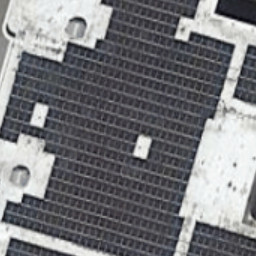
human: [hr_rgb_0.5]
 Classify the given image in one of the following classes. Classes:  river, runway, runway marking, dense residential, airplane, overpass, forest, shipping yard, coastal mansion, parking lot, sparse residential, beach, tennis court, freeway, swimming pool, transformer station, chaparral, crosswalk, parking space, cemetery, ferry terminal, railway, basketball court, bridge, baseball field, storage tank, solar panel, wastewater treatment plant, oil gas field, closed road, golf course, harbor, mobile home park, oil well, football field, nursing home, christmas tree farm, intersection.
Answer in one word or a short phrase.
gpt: solar panel